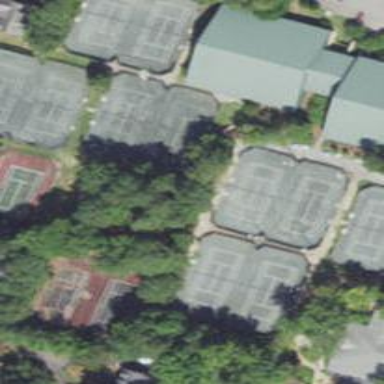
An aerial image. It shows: Tennis court in leisure pitch.